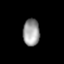
Tissue: lung
Cell type: T cells
Senescence score: 0.2104
Nuclear area (px): 437
Mean DAPI intensity: 155.348